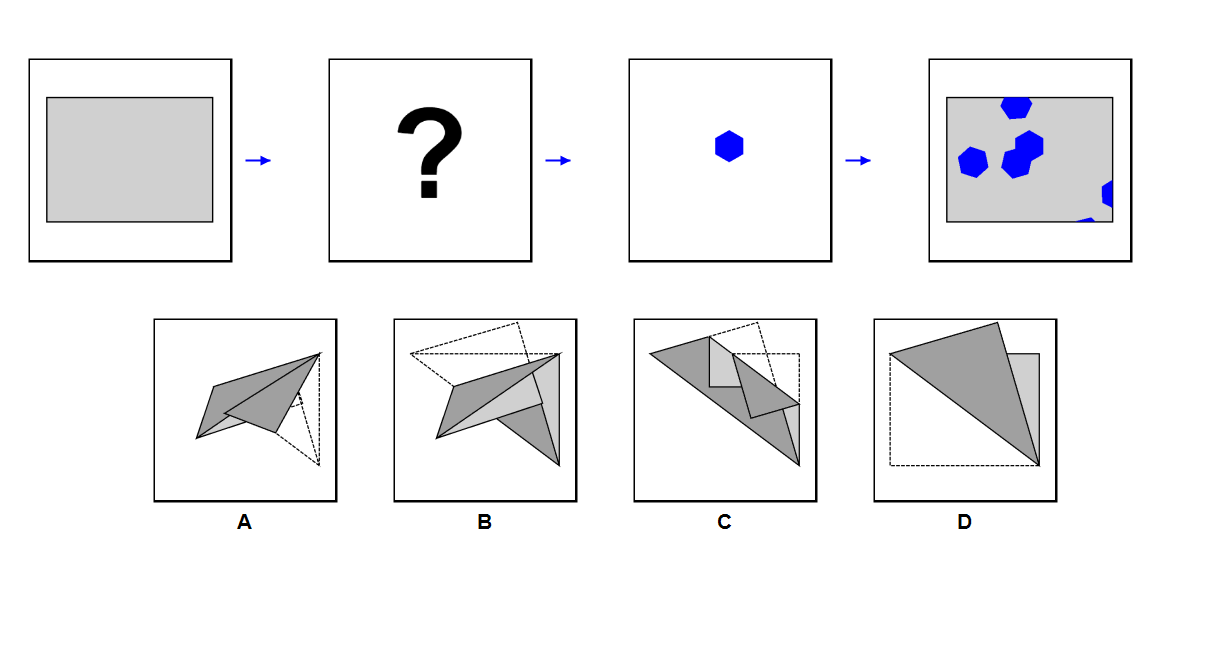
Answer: C